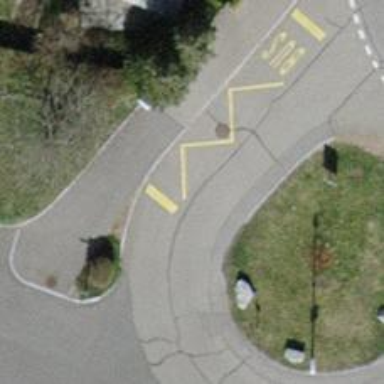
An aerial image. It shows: Bus stop with stop position for public transport.